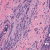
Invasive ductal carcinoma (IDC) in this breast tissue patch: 0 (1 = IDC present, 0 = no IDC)